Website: lowes
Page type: customer-info-address
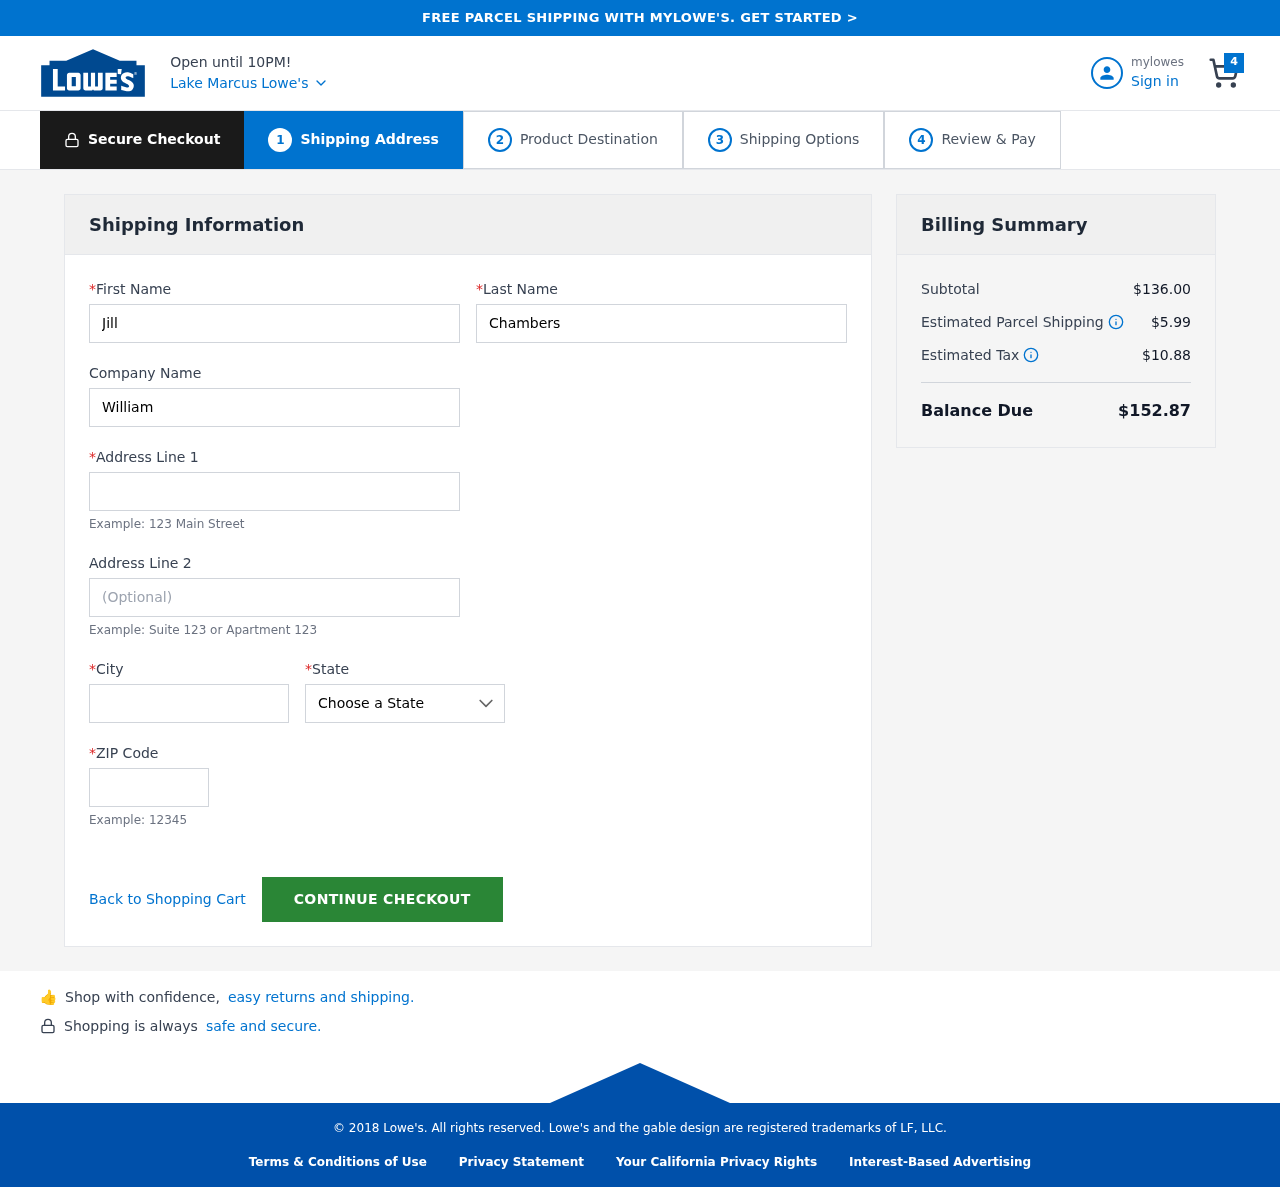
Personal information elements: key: PII_CITY
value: Lake Marcus
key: PII_COMPANY
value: Williams, Torres and Sutton
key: PII_FIRSTNAME
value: Jill
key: PII_LASTNAME
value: Chambers
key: PII_POSTCODE
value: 64536
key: PII_STATE
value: AS
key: PII_STREET
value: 3441 Jacob Flat
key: PII_STREET2
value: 9198 Potts Way
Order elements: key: ORDER_NUM_ITEMS
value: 4
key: ORDER_SUBTOTAL
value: $136.00
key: ORDER_SHIPPING_COST
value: $5.99
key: ORDER_TAX
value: $10.88
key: ORDER_TOTAL
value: $152.87